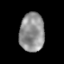
Tissue: lung
Cell type: Epithelial cells
Senescence score: 0.1907
Nuclear area (px): 941
Mean DAPI intensity: 144.617